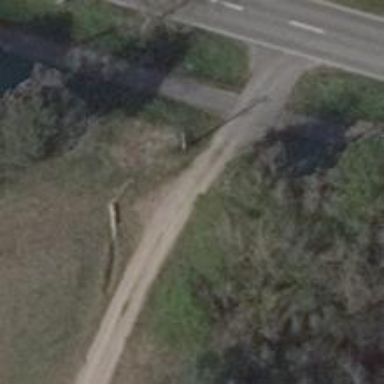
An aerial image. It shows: Power pole.